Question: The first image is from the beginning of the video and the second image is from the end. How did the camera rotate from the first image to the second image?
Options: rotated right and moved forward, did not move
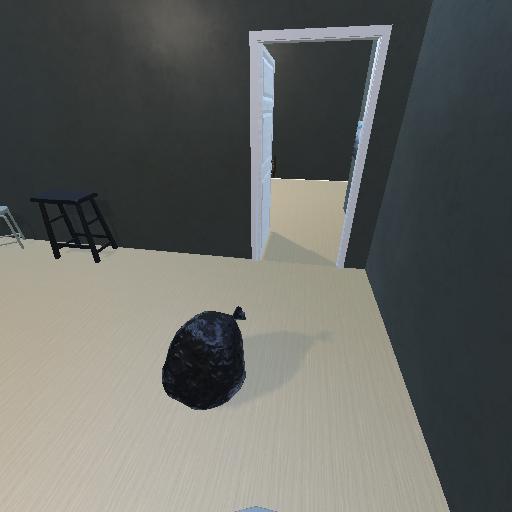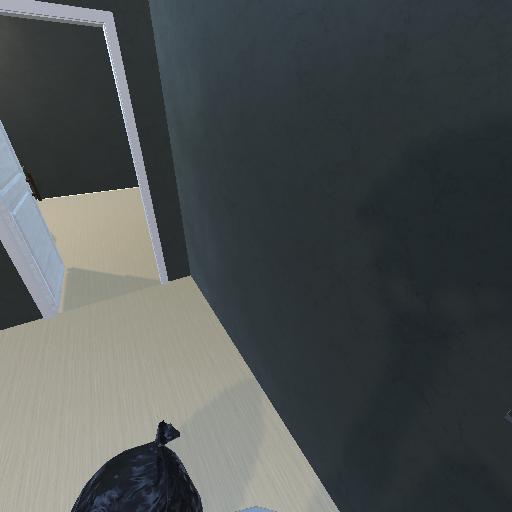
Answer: rotated right and moved forward